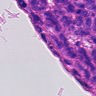
Metastatic tissue present: yes